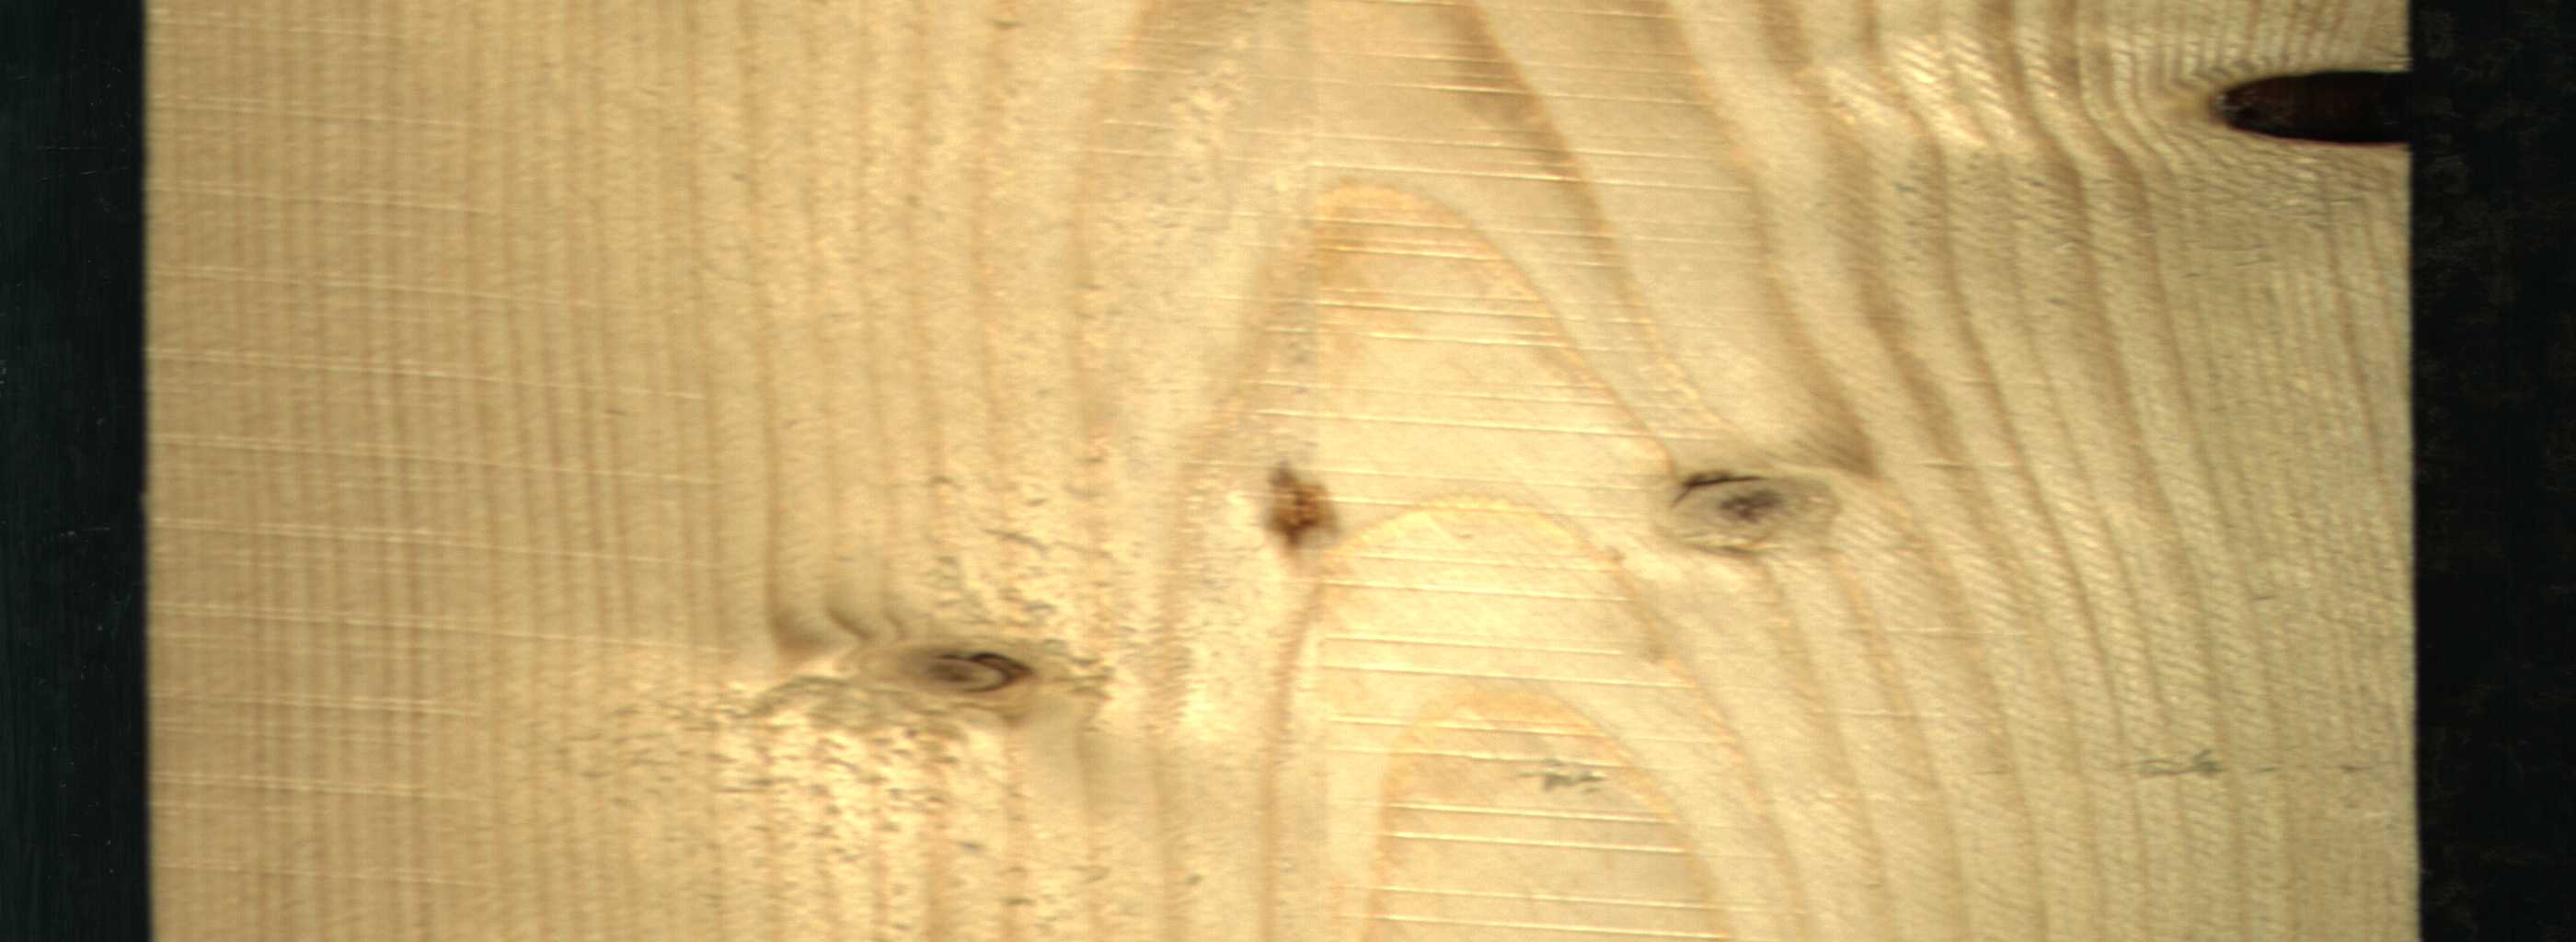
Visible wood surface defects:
resin
Knot_missing
Live_Knot
Live_Knot